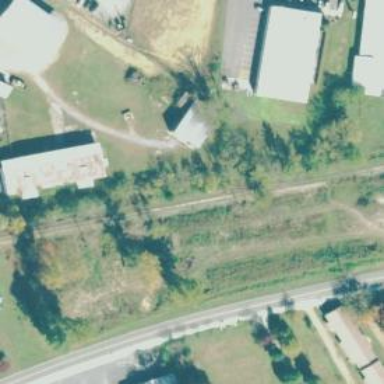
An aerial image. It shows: Preserved railway spur track.